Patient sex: M
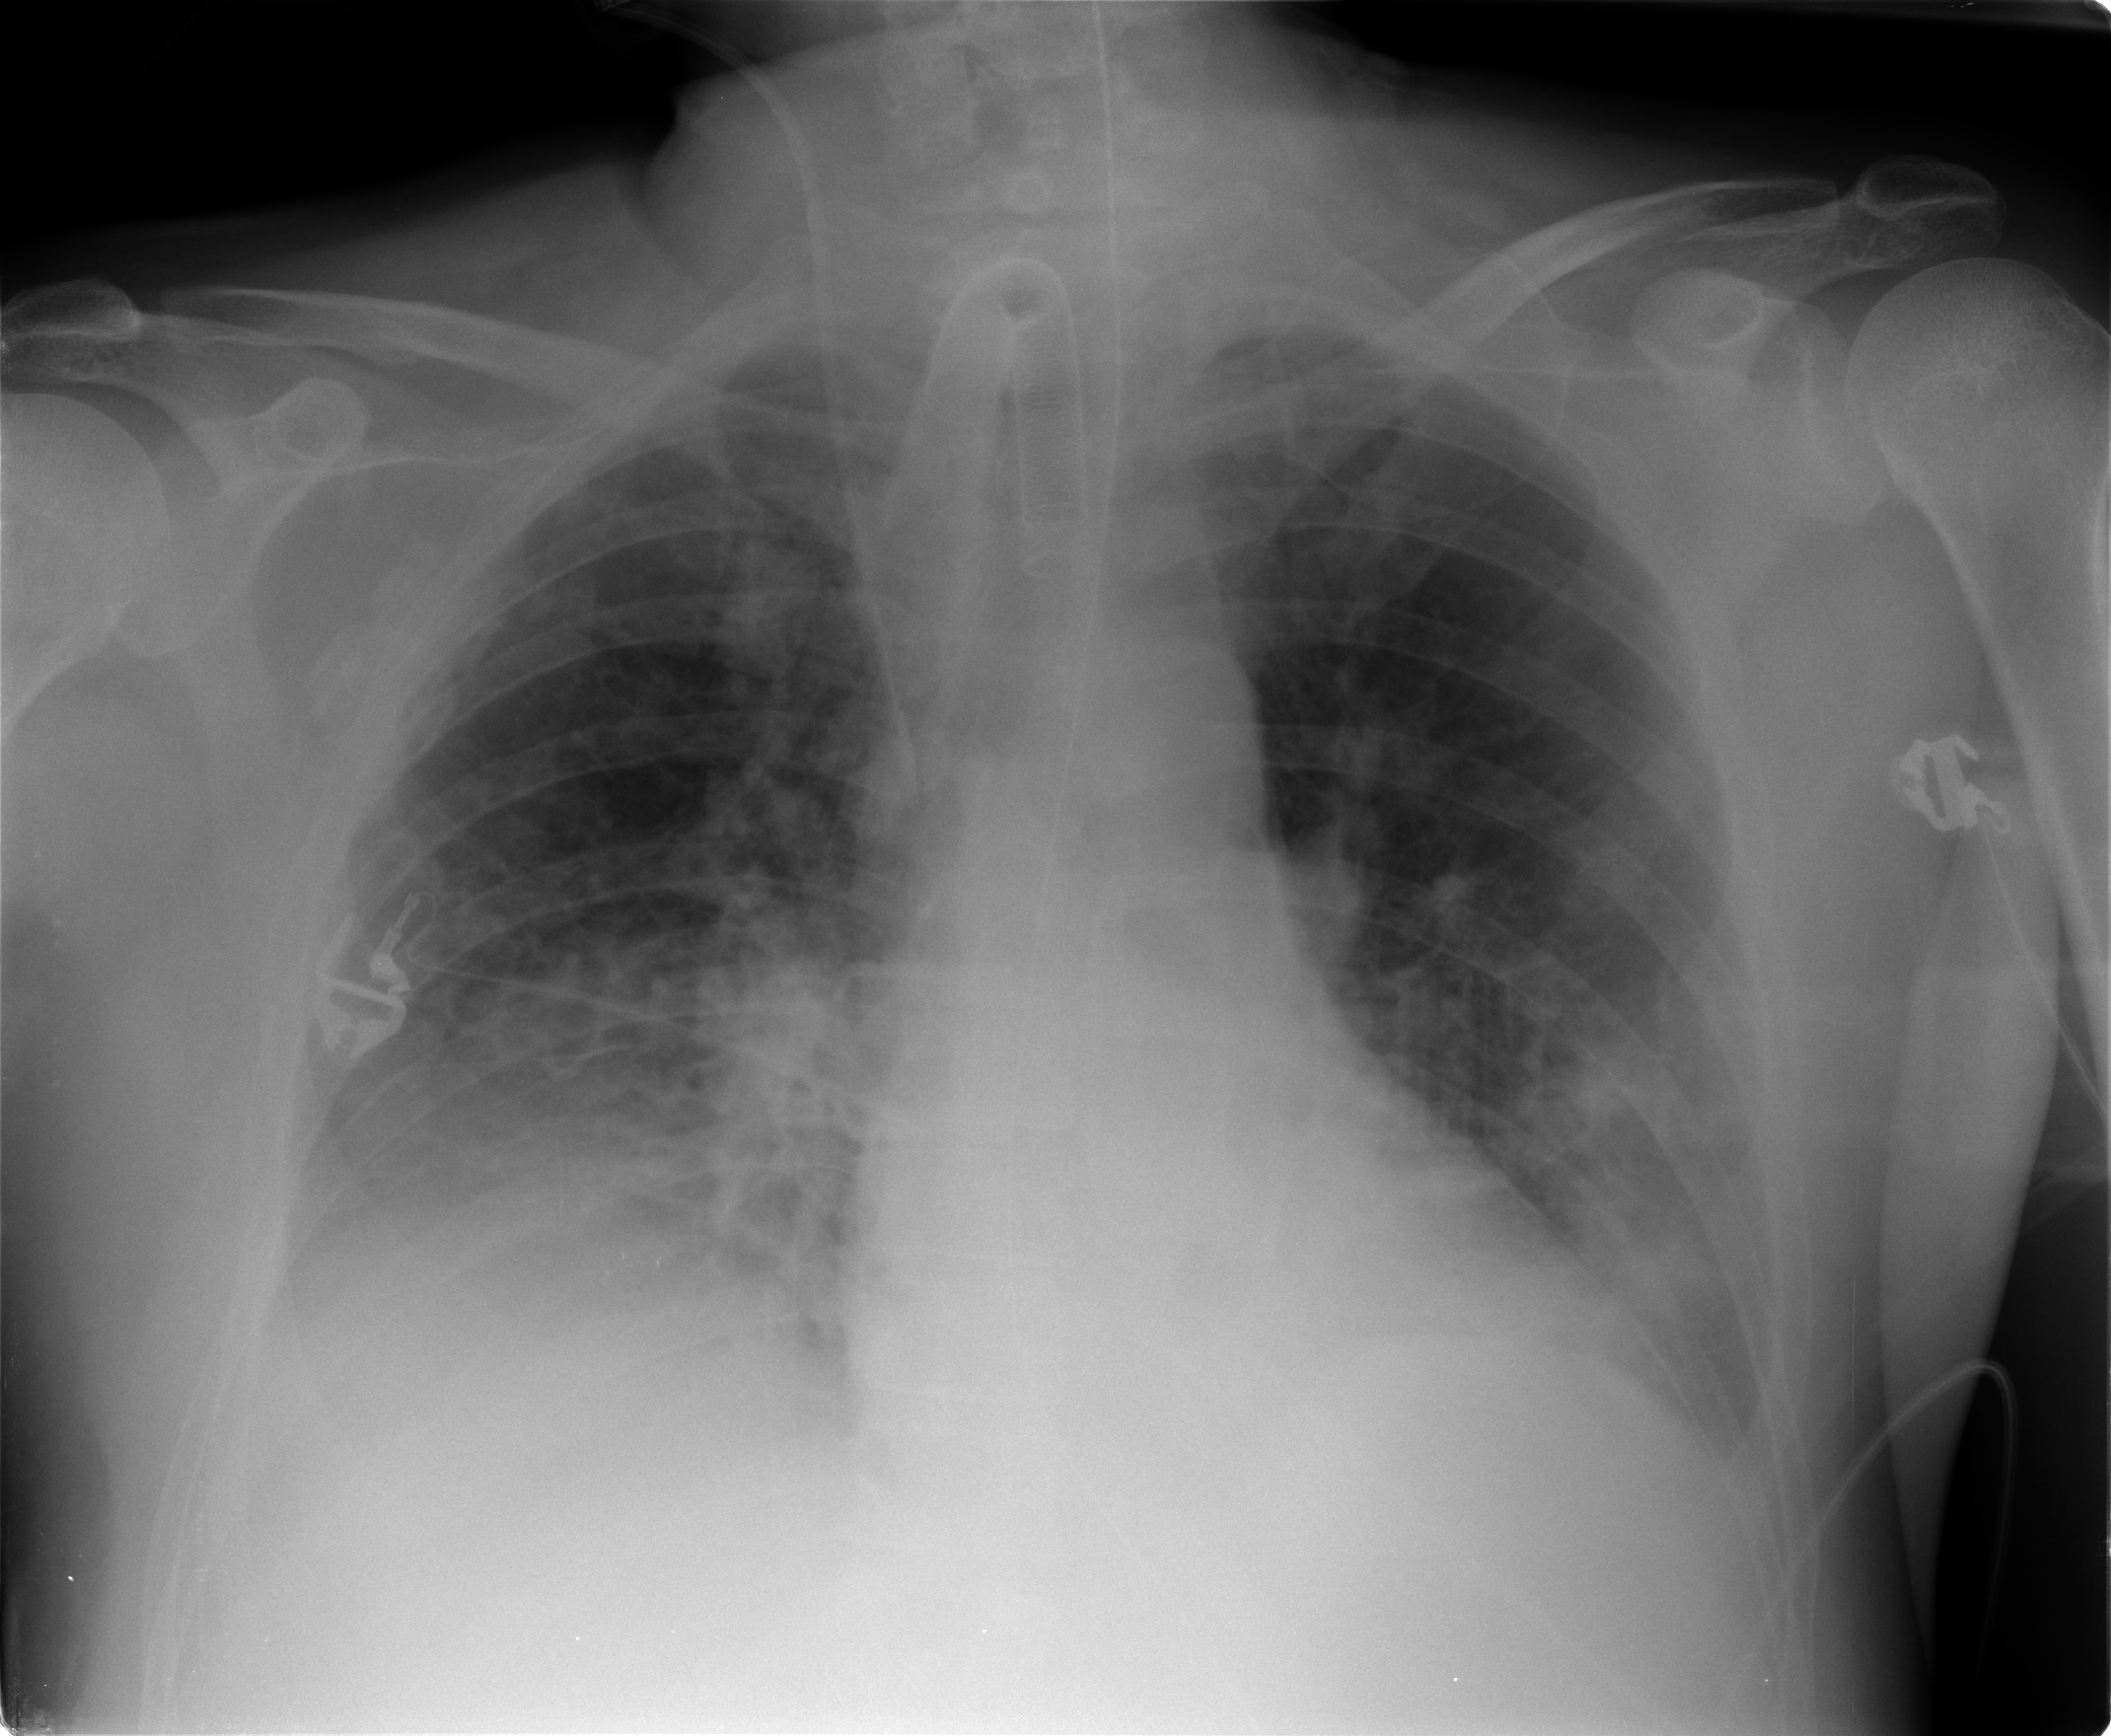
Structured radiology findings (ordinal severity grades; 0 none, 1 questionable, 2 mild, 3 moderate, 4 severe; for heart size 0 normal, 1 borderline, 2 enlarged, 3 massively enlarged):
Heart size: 0
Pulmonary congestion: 2
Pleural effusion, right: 2
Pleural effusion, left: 1
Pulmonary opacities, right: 3
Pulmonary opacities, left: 2
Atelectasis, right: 3
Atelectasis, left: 2